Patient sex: F
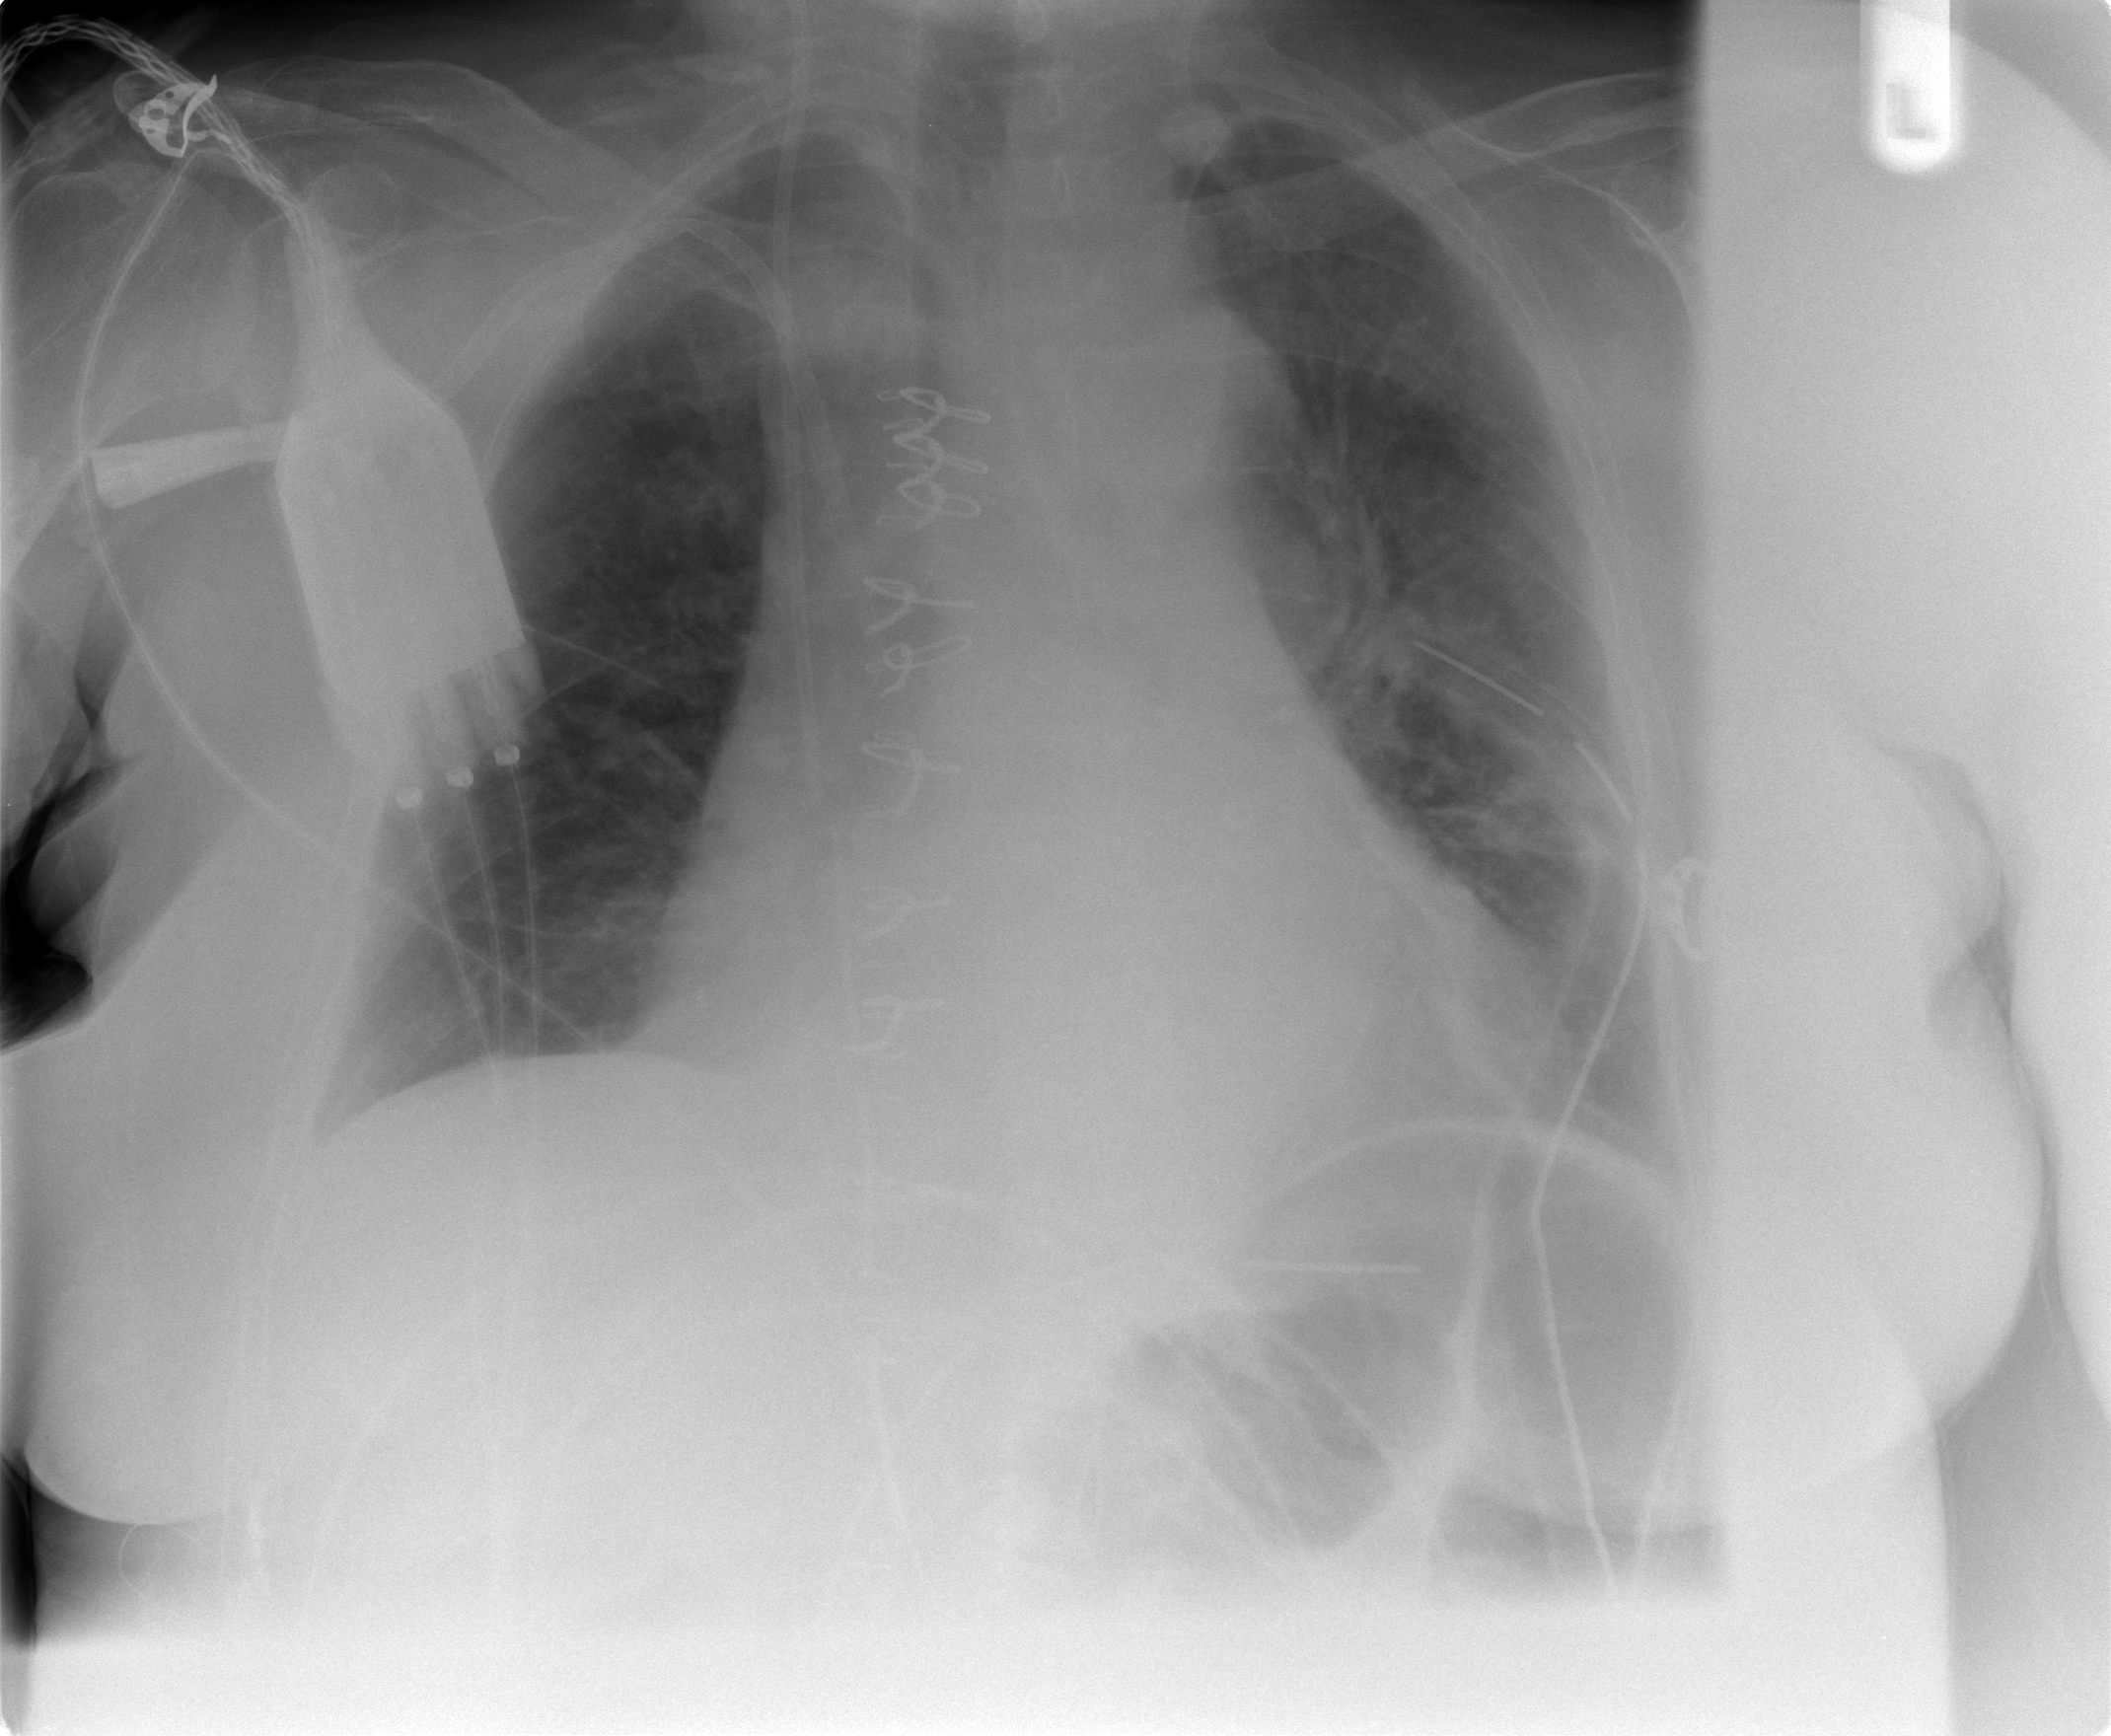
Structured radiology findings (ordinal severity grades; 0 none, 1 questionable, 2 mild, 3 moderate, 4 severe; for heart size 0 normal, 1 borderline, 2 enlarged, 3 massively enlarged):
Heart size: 2
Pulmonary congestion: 0
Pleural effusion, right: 0
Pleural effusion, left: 0
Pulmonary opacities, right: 0
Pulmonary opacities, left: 2
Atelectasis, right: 0
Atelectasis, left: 0